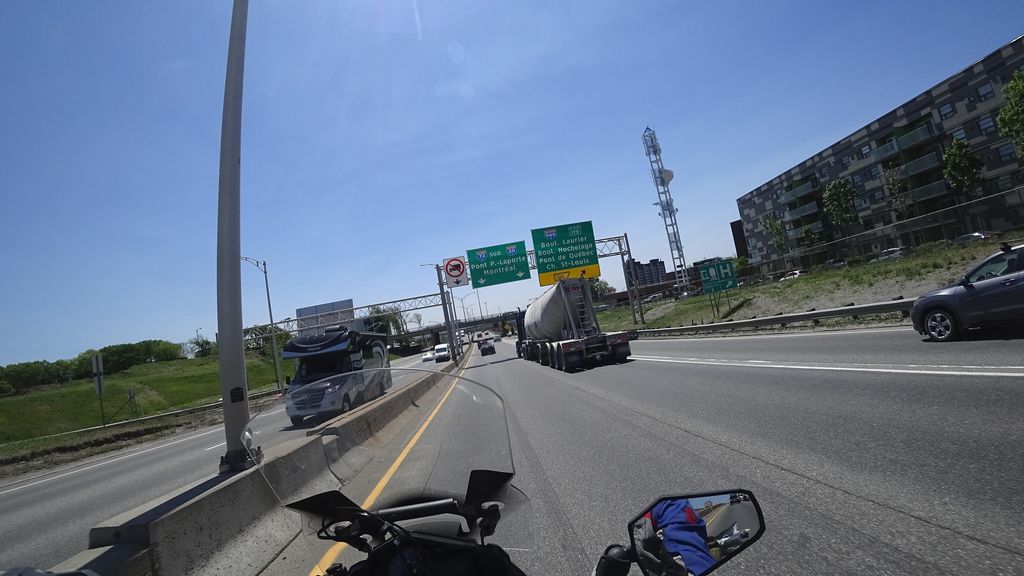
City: quebec_city